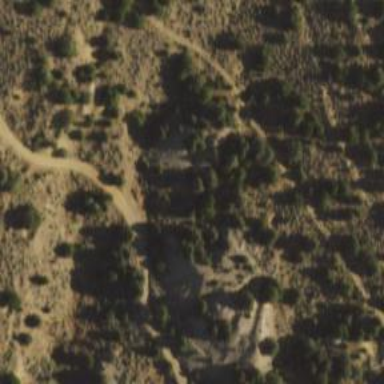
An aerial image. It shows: Quarry area.